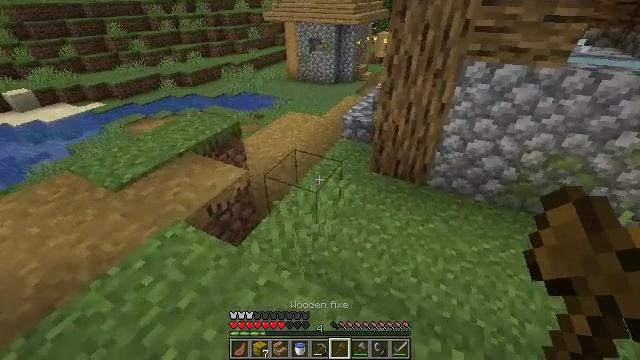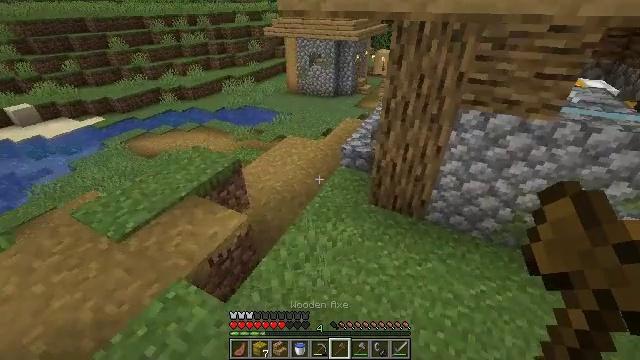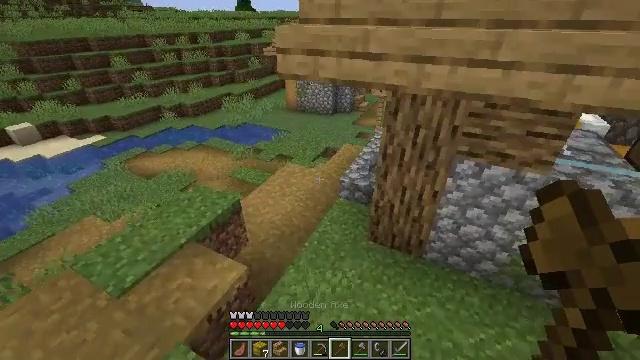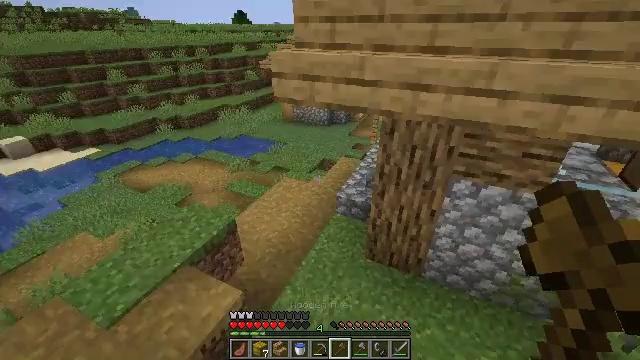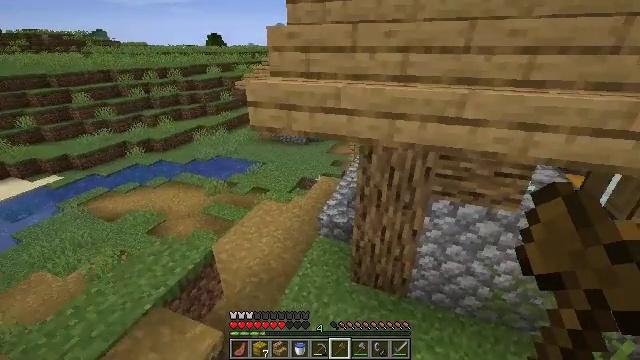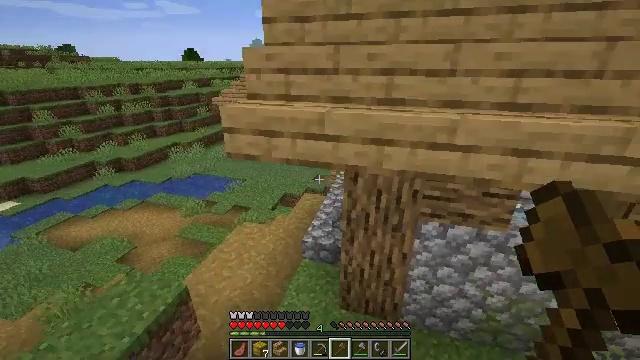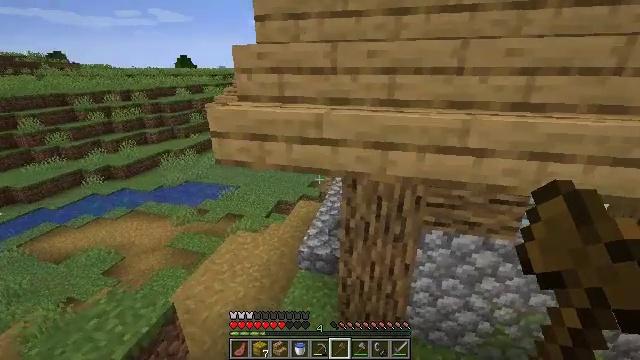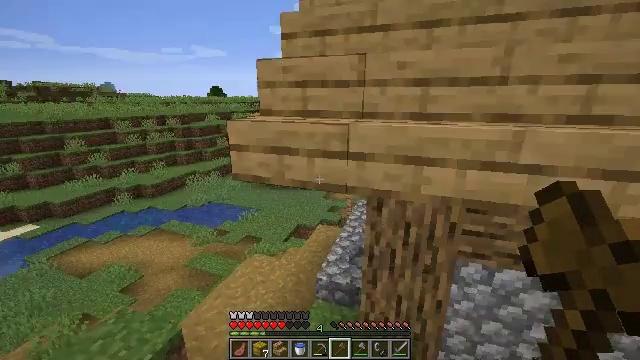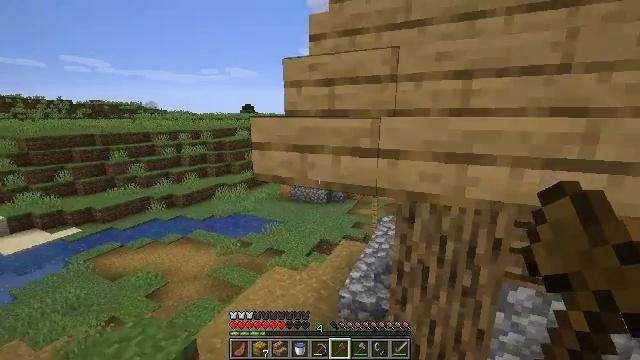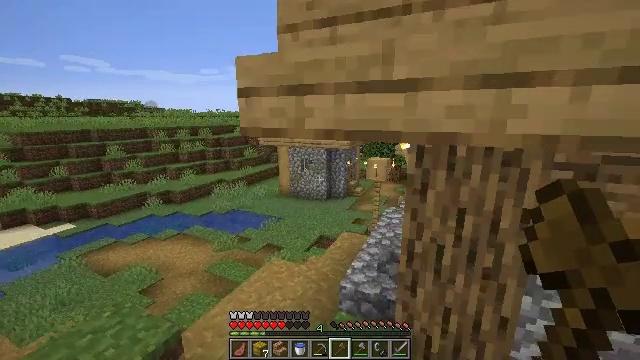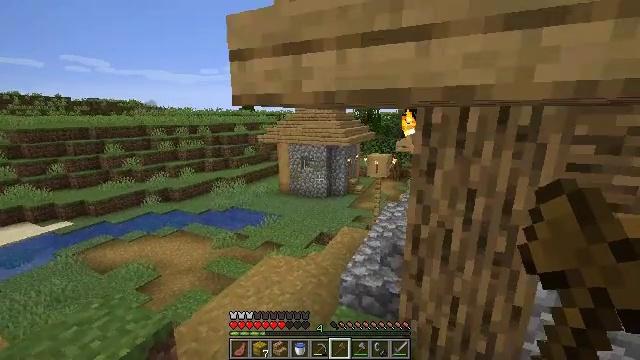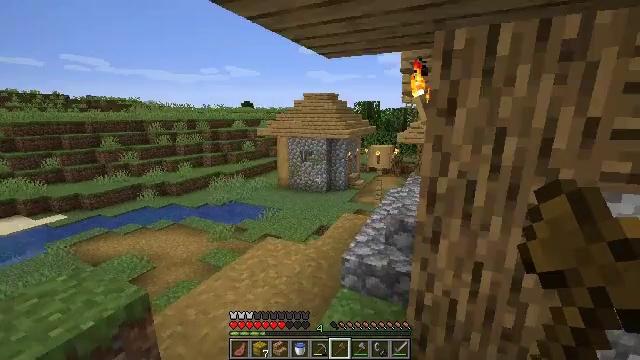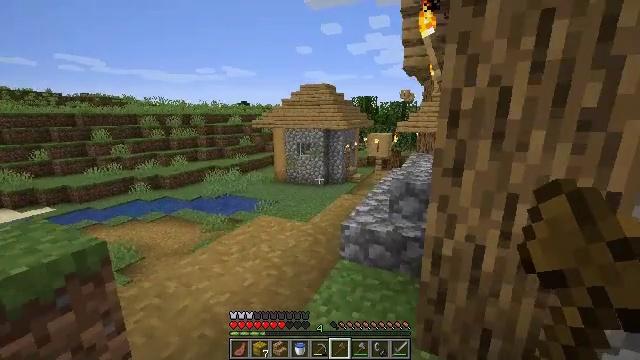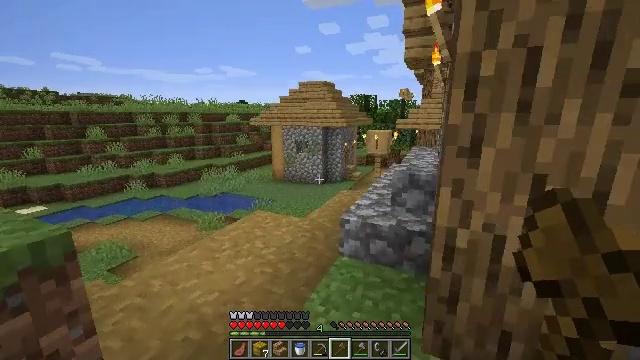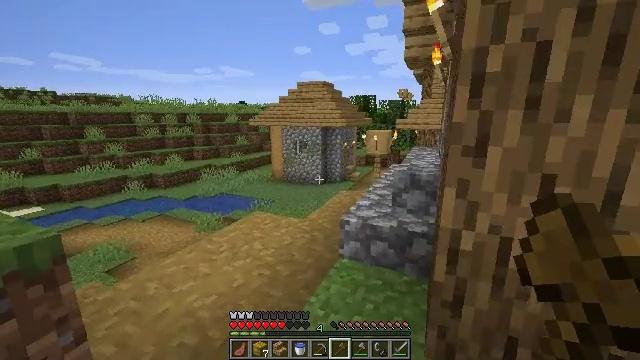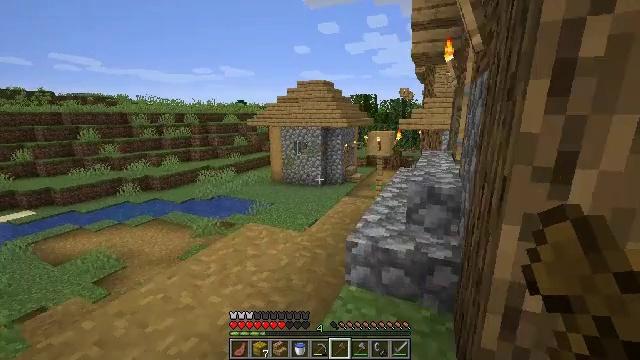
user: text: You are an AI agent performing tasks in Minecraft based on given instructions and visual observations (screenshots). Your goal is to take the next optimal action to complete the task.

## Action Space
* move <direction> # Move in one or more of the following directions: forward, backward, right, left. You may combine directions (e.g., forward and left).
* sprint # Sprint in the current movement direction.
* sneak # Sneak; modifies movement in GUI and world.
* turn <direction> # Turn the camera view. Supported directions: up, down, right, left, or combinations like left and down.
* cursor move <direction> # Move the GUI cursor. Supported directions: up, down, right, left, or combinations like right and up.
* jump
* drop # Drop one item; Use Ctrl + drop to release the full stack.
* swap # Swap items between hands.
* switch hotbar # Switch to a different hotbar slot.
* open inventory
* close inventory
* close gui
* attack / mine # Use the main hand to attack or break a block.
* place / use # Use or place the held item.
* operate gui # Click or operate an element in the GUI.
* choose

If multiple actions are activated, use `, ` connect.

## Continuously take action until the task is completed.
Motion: motion action
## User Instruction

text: Chop down the stripped oak log.
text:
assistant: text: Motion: move forward, turn up, jump
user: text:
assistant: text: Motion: move forward, turn up, jump
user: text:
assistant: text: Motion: move forward, turn up, jump
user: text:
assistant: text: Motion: move forward, turn right and up
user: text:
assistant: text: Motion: move forward, turn right and up
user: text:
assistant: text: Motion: move forward, turn right and up
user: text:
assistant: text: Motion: move forward, turn left and up
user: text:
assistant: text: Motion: move forward, turn left and up
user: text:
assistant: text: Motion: move forward
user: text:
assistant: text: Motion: move forward
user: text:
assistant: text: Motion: move forward
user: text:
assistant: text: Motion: move forward
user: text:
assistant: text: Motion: move forward
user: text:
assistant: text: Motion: move forward
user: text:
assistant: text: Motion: move forward
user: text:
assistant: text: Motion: move forward
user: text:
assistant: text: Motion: move forward
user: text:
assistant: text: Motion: move forward
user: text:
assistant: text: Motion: move forward
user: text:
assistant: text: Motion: move forward
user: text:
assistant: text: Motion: move forward
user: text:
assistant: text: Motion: move forward
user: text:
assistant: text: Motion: move forward, turn right
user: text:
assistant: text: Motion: move forward, turn right and down
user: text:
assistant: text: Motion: move forward, turn right
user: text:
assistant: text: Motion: move forward
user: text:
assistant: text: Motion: move forward
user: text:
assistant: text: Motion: move forward
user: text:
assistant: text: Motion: move forward
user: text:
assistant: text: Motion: move forward